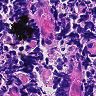
Metastatic tissue present: no